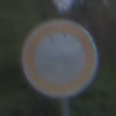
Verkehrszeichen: VerbotFahrzeugeAllerArt
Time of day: SunriseSunset
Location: Outdoor (Urban)
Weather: PartlyCloudy
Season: NotSpecified
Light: Natural